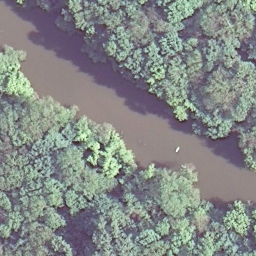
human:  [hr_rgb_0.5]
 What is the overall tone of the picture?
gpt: river